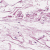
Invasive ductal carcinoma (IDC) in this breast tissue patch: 0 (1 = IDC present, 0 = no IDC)